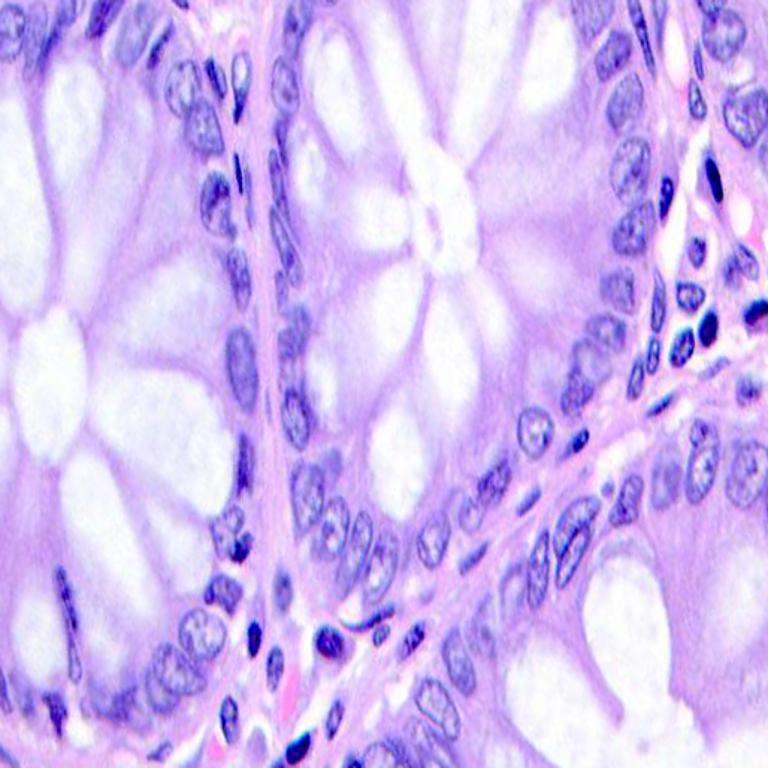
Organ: colon
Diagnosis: benign